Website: macys
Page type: customer-info-address
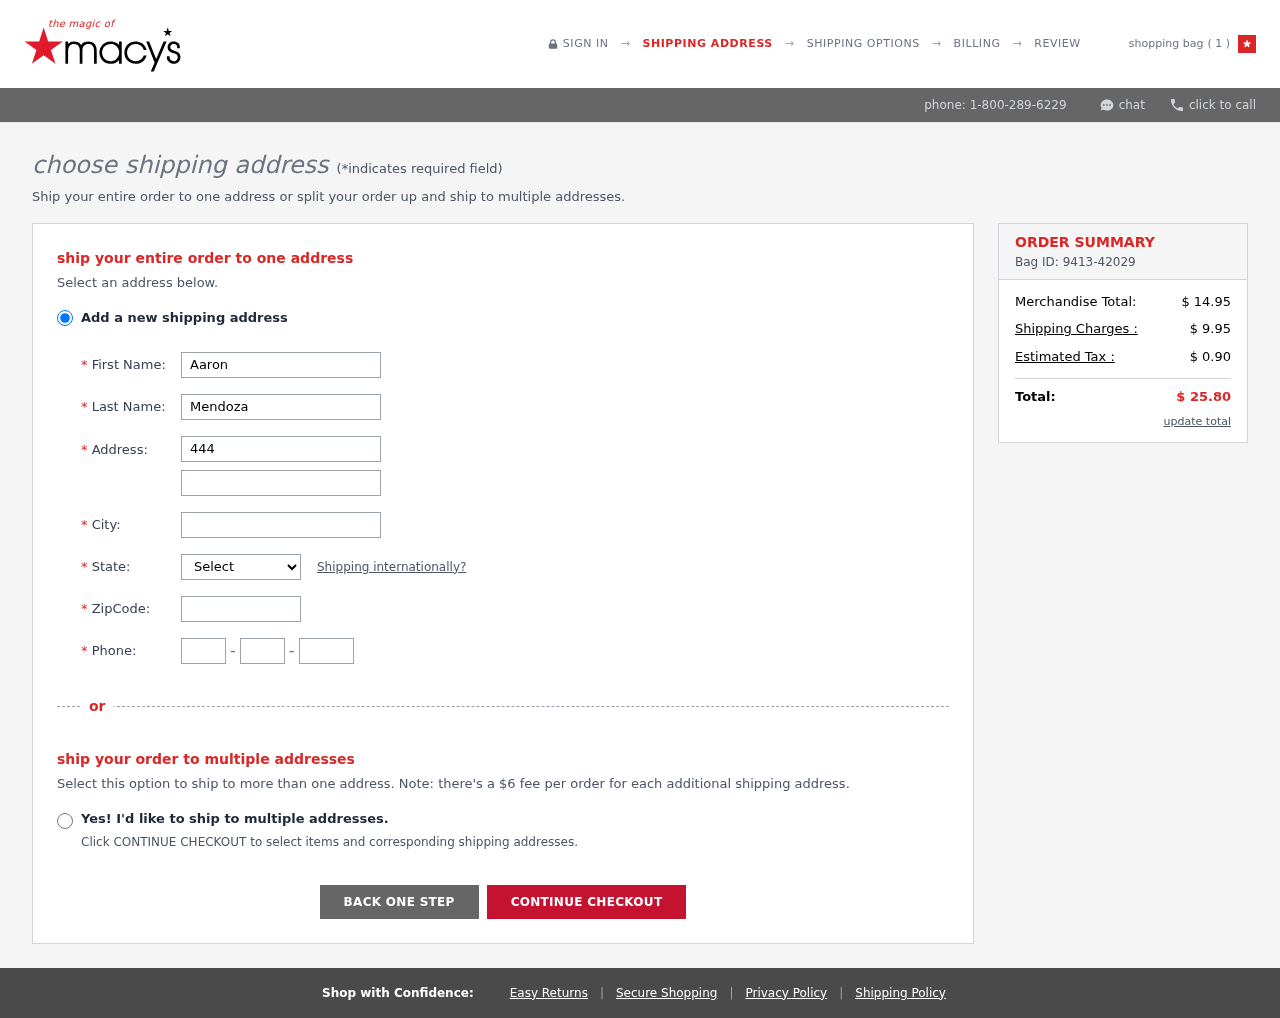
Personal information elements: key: PII_CITY
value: Weissport
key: PII_FIRSTNAME
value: Aaron
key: PII_LASTNAME
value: Mendoza
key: PII_PHONE_AREA
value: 693
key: PII_PHONE_PREFIX
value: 695
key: PII_PHONE_SUFFIX
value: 1455
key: PII_POSTCODE
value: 94054
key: PII_STATE_ABBR
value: TX
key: PII_STREET
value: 444 Perry Throughway
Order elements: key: ORDER_NUM_ITEMS
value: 1
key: ORDER_ID
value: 9413-42029
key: ORDER_SUBTOTAL
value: $ 14.95
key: ORDER_SHIPPING_COST
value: $ 9.95
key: ORDER_TAX
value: $ 0.90
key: ORDER_TOTAL
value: $ 25.80